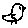
Label: bird